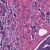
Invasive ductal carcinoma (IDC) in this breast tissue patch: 0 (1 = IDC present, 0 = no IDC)